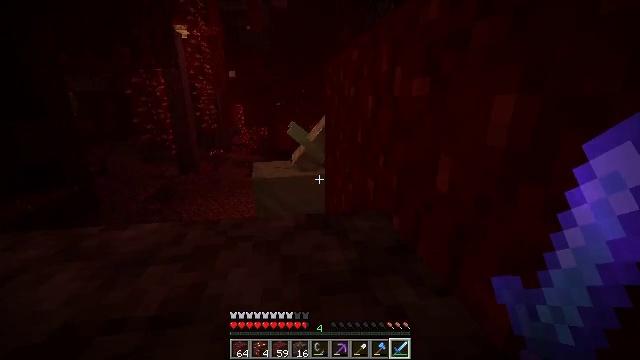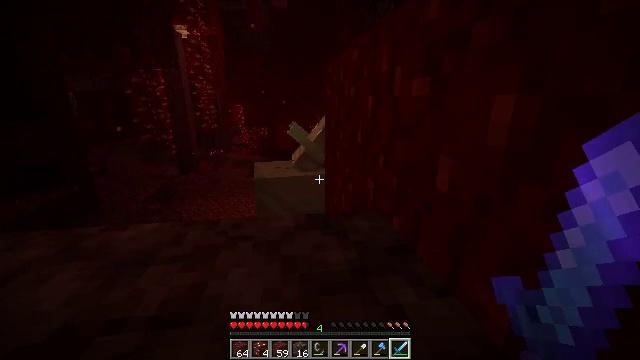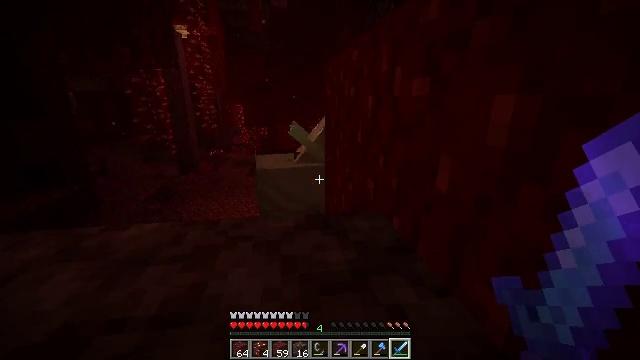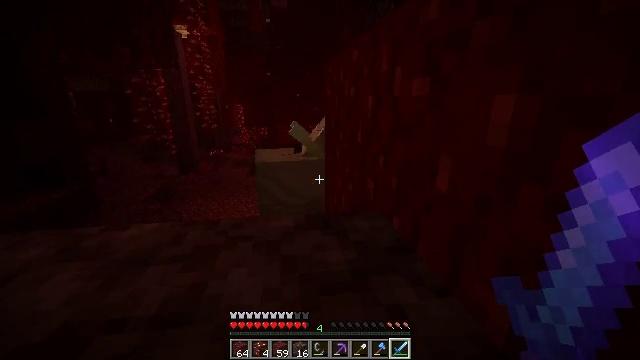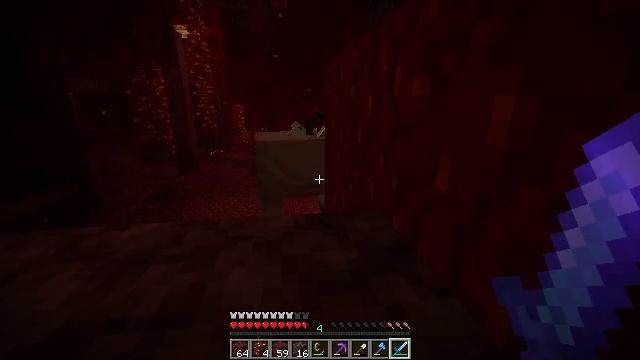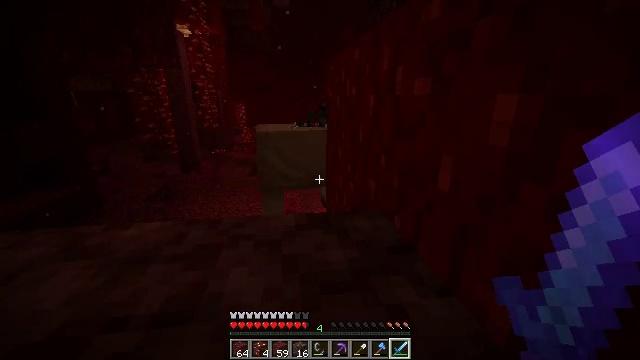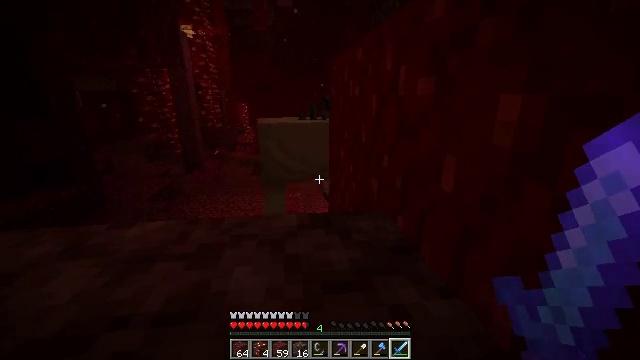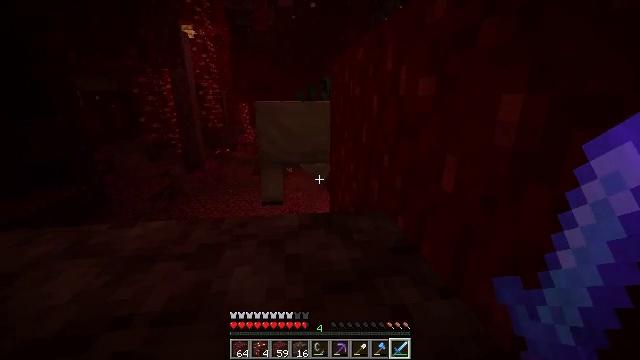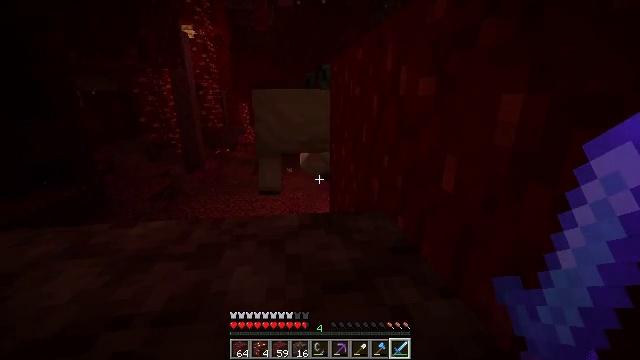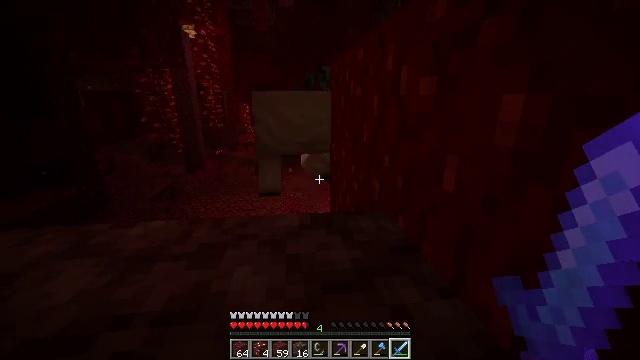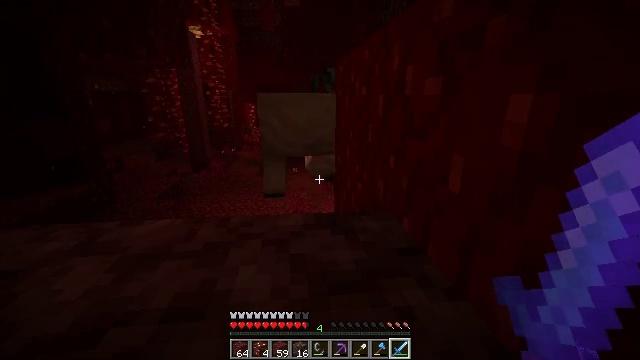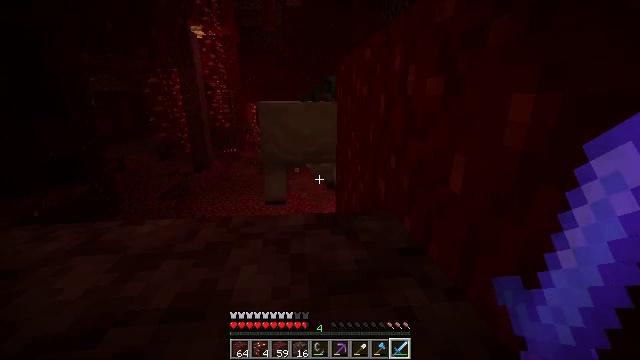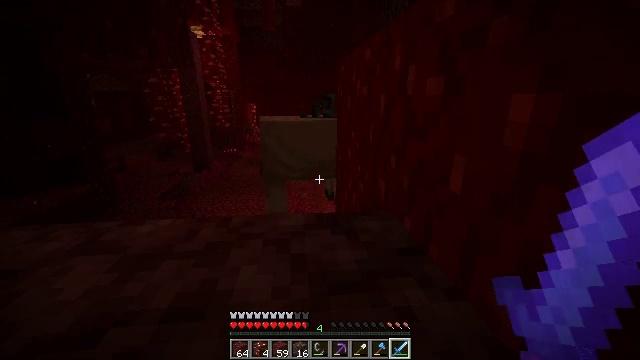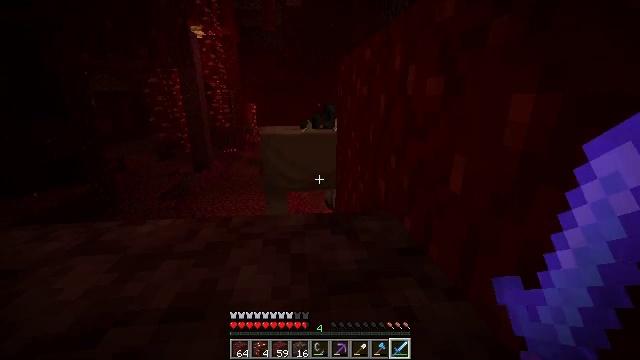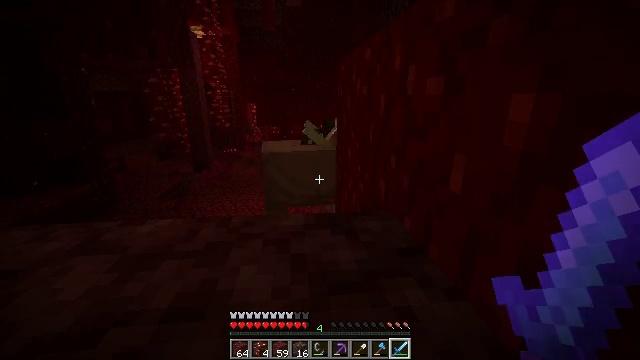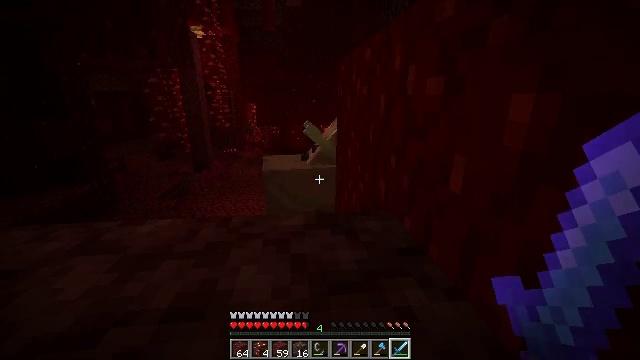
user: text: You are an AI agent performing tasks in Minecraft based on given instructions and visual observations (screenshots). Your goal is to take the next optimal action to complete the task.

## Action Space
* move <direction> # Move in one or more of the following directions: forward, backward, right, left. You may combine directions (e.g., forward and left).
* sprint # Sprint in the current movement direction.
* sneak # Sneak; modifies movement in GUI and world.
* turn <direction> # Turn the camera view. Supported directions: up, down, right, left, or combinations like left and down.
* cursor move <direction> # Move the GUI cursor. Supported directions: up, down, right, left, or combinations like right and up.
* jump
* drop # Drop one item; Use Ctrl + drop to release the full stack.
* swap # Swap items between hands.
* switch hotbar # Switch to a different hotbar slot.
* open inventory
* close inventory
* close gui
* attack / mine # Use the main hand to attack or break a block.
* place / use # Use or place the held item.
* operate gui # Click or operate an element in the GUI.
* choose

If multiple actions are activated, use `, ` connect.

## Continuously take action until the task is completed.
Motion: motion action
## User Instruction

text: Mine the nether wart block in the Nether.
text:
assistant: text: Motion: no_op
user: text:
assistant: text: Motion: no_op
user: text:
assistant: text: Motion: no_op
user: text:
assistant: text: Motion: no_op
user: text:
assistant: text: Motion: no_op
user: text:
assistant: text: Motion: no_op
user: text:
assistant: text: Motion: no_op
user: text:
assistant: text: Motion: no_op
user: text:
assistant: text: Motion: no_op
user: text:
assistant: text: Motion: turn left
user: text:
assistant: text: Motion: no_op
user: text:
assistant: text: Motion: no_op
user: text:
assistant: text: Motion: no_op
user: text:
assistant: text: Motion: no_op
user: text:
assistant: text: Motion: no_op
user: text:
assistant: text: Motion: no_op
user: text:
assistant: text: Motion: no_op
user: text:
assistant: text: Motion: no_op
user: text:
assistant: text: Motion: no_op
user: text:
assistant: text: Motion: no_op
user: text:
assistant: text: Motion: no_op
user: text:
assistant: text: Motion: no_op
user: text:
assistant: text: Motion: no_op
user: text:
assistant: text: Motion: no_op
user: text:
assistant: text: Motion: no_op
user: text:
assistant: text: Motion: no_op
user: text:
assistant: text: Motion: no_op
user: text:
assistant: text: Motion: no_op
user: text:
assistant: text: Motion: no_op
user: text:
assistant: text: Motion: no_op